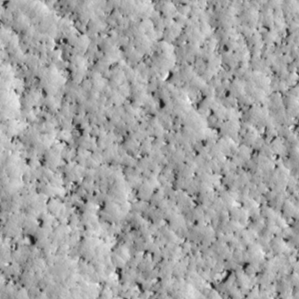
Label: non_frost